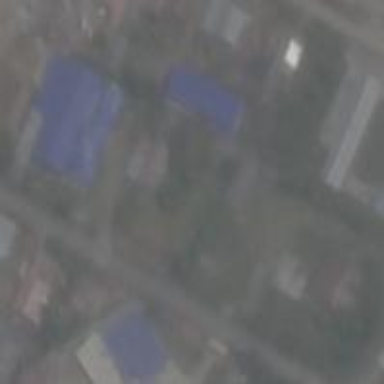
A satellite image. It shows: Industrial building.